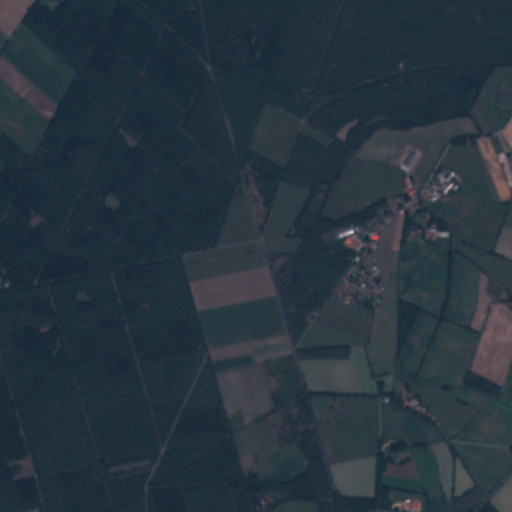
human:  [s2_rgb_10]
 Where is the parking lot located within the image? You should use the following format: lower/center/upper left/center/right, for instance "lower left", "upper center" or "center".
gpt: The parking lot is located in the upper center of the image.
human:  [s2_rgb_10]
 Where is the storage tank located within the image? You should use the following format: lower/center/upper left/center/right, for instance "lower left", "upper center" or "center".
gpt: The storage tank is located in the lower right of the image.
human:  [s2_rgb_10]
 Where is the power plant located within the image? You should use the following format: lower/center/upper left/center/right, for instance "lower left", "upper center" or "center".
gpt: There is no power plant in the image.